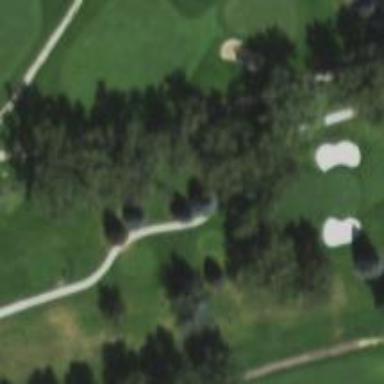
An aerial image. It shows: Pathway for golfing.